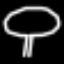
Label: mushroom